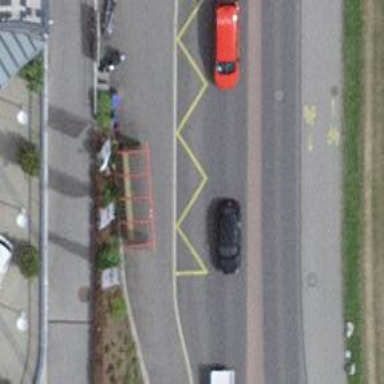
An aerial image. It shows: Bus stop with platform for public transport.